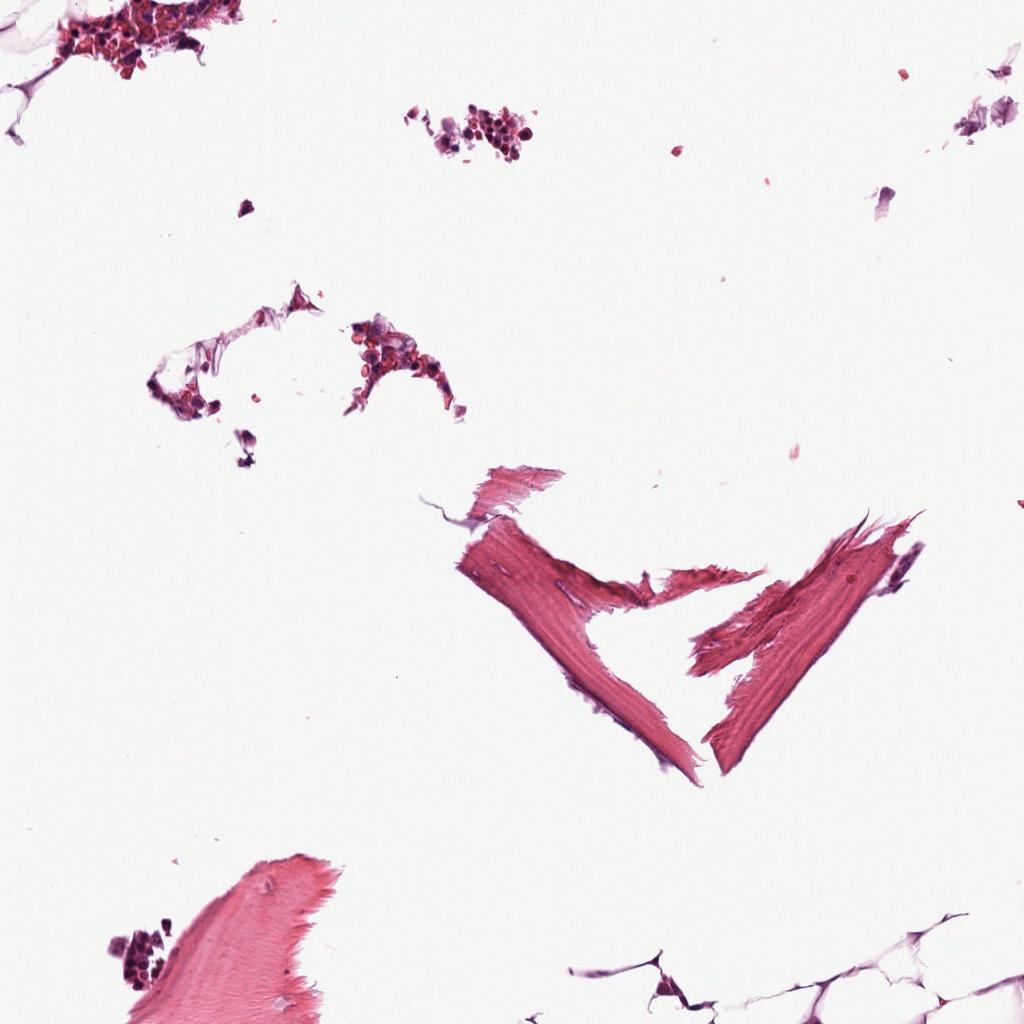
Label: Non-Tumor